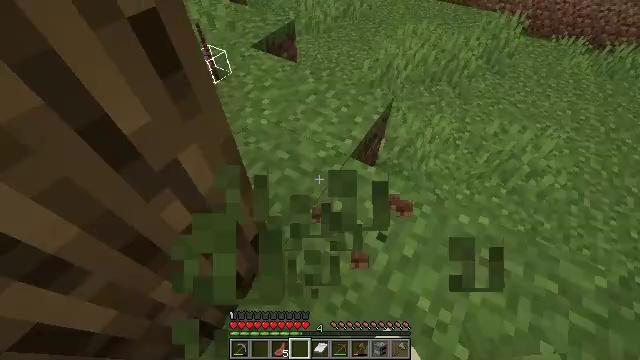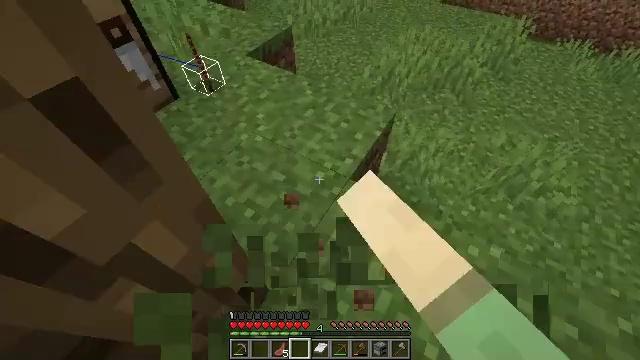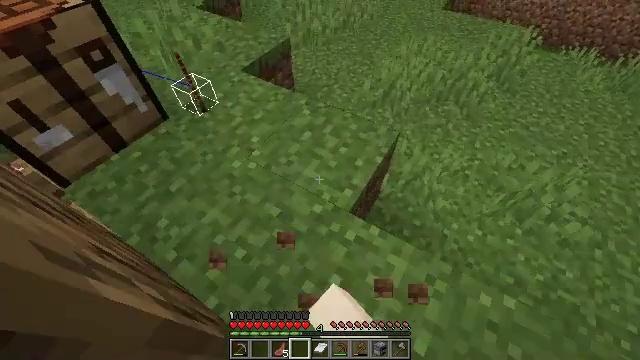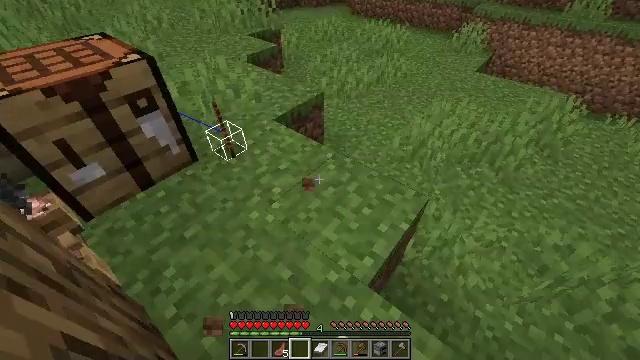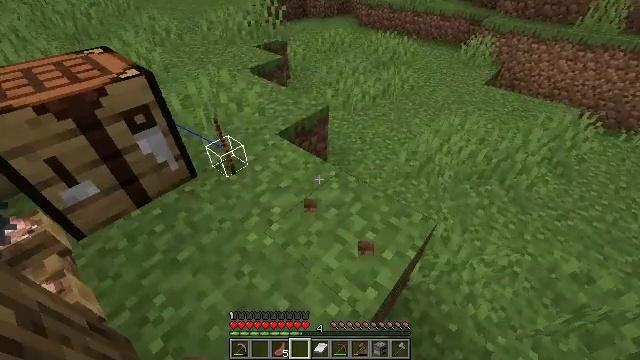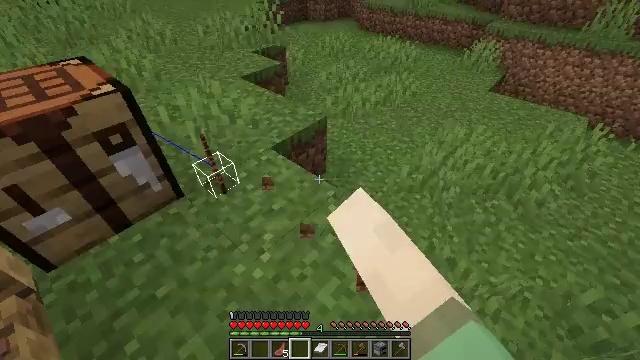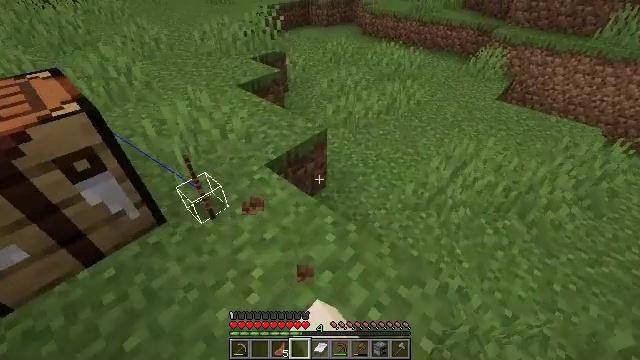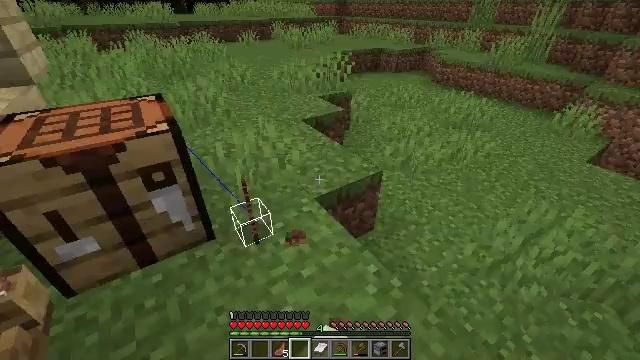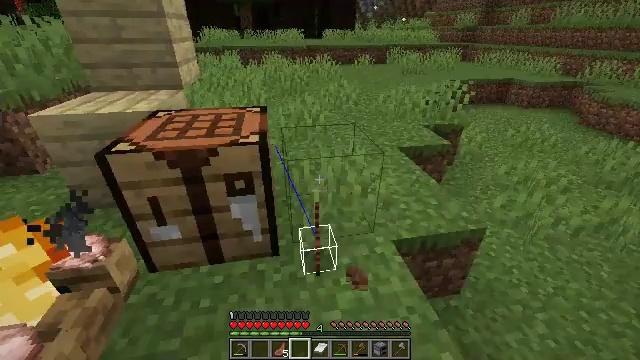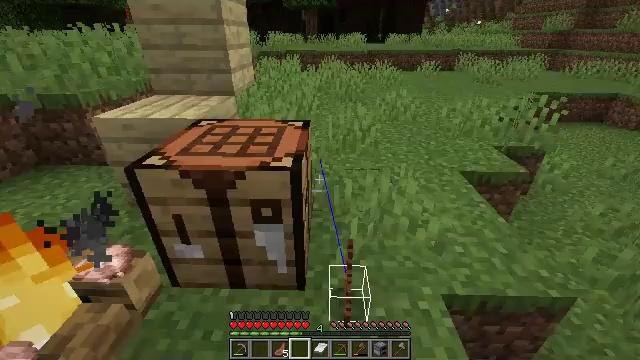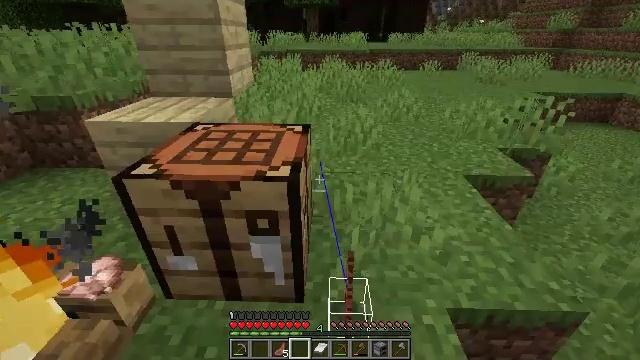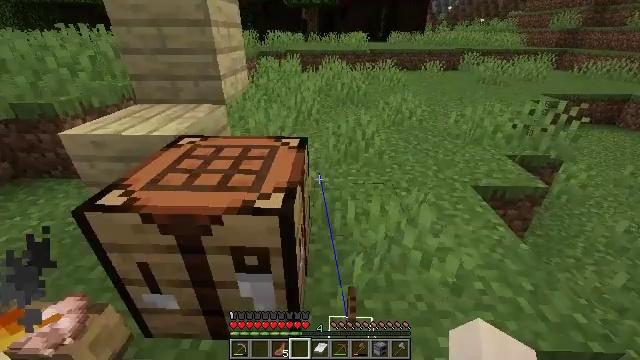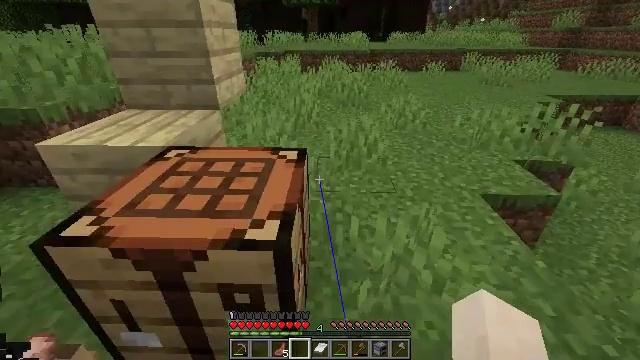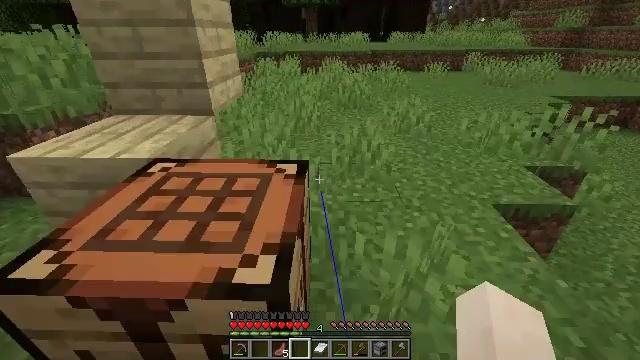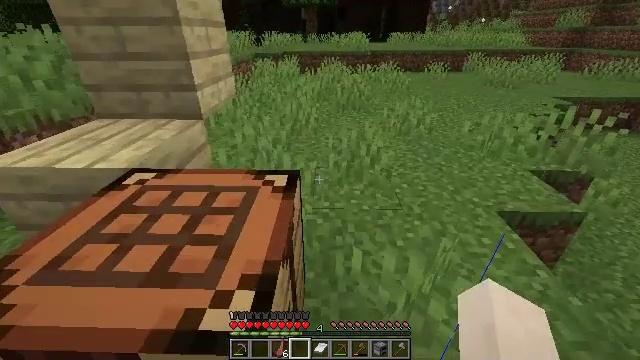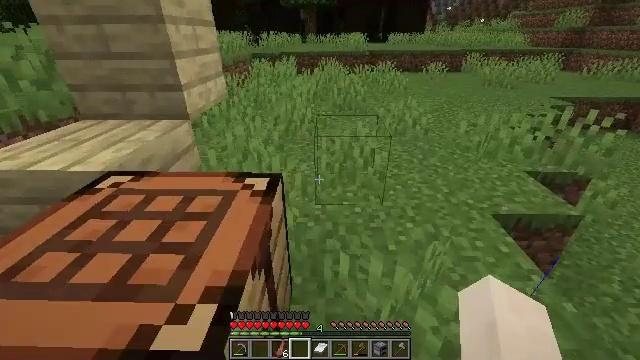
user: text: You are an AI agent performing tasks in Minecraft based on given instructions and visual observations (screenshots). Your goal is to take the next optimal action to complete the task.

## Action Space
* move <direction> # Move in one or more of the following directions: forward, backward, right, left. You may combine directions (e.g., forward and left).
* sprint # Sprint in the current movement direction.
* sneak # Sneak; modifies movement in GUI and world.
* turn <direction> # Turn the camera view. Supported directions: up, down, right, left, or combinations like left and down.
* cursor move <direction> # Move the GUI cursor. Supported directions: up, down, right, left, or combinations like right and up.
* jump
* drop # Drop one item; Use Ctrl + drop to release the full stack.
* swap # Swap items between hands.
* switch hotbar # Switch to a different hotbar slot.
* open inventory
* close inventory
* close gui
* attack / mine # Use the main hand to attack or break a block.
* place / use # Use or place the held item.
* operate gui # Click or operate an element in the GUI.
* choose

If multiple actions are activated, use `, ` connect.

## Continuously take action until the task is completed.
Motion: motion action
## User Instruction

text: Attack the birch planks to recycle them.
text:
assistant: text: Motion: move forward, attack / mine
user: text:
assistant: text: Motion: move forward, attack / mine
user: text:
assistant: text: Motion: move forward, turn left and up, attack / mine
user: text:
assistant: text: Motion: move forward, turn left and up, attack / mine
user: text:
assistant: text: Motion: move forward, attack / mine
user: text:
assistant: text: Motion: move forward, attack / mine
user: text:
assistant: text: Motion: move forward, turn left and up
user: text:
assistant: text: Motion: move forward, turn left and up
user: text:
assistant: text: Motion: move forward, turn left
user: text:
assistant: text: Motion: move forward
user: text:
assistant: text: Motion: move forward
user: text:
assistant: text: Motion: move forward
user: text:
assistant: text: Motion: move forward
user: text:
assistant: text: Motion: move right
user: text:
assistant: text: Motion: move forward and move right
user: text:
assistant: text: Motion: move forward and move right
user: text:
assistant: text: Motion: move forward and move right
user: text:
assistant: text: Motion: move forward and move right
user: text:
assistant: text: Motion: move forward and move right, turn left and up
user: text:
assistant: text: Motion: move forward and move right, turn left and up
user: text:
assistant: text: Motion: move forward and move right, turn left and up
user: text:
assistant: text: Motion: move forward and move right
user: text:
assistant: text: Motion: move forward and move right
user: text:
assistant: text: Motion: move forward and move right
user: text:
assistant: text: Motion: move forward and move right
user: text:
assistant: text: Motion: move forward and move right
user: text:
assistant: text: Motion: move forward and move right
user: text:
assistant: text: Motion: move forward and move right
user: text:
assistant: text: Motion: move forward and move right
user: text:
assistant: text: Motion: move forward and move right